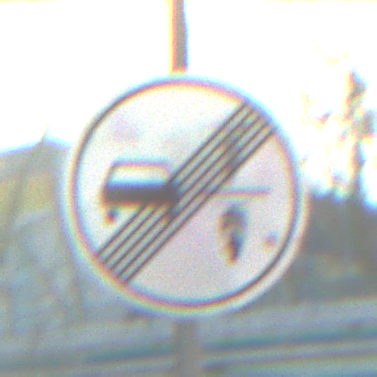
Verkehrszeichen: EndeVerbotUeberholenEinspurigeFahrzeuge
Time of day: MorningAfternoon
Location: Outdoor (Suburban)
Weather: PartlyCloudy
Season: NotSpecified
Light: Natural